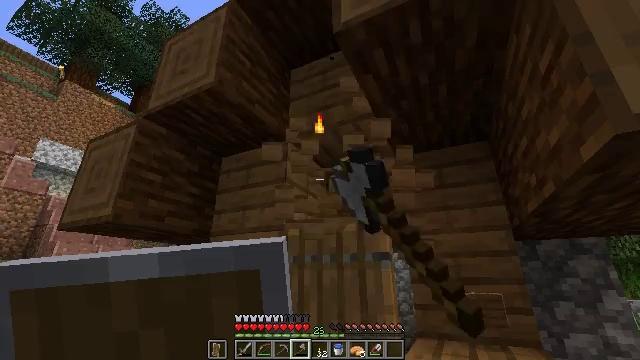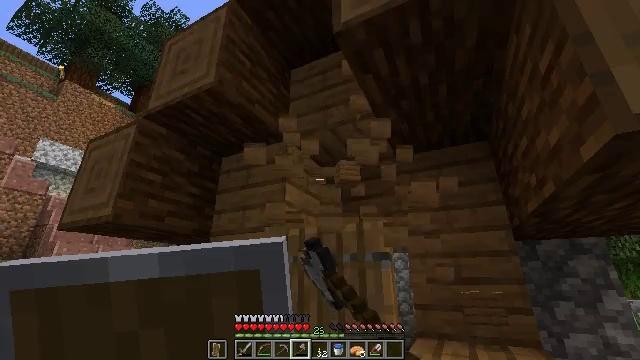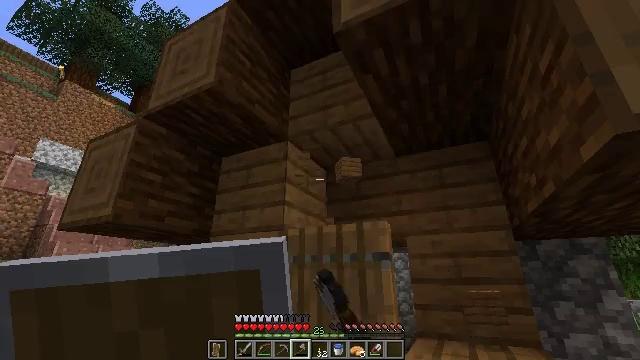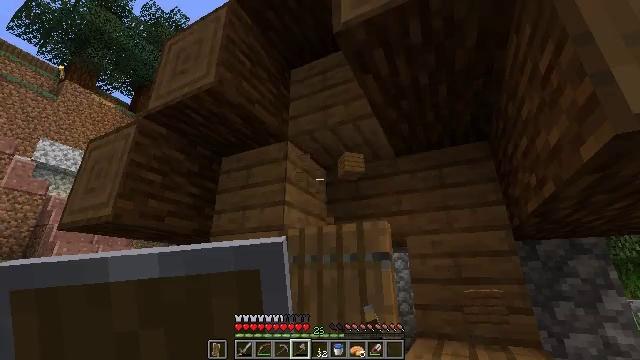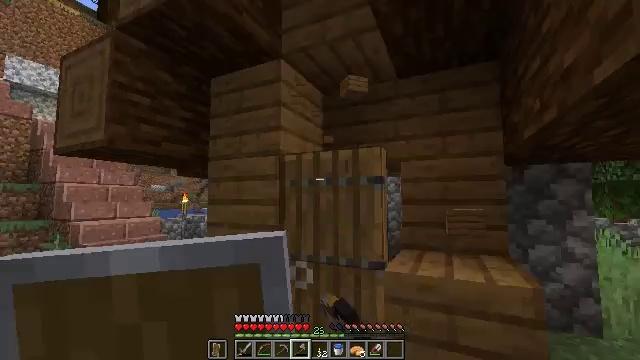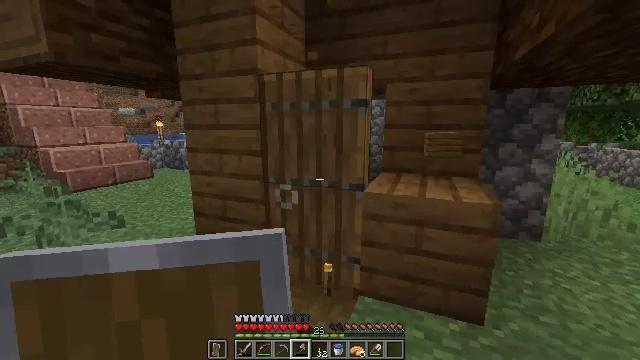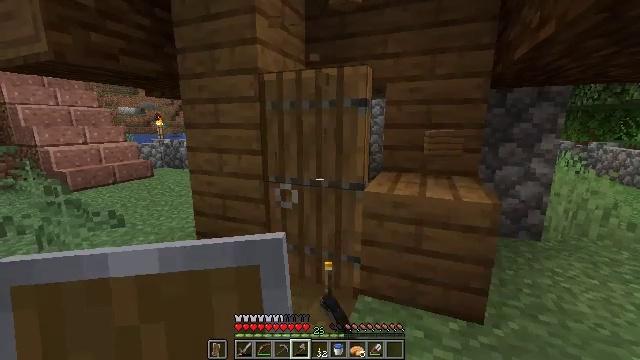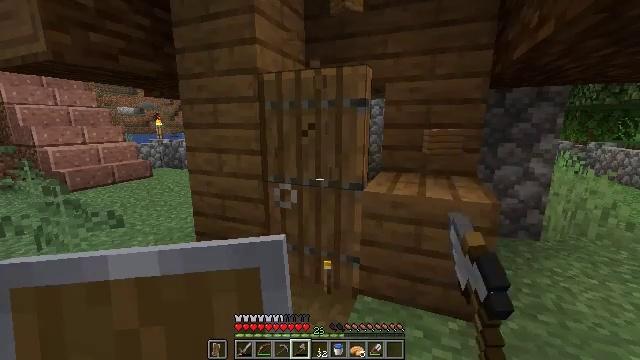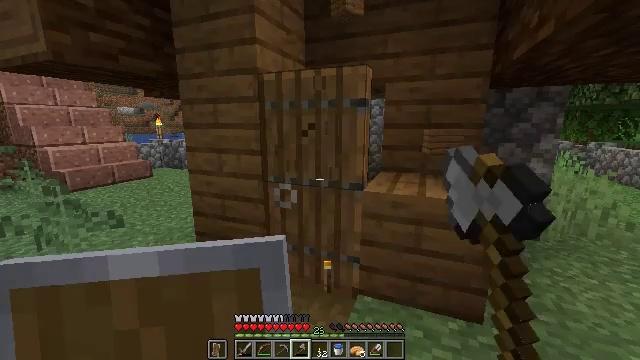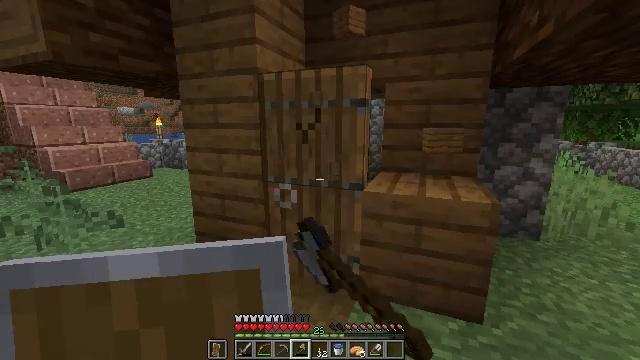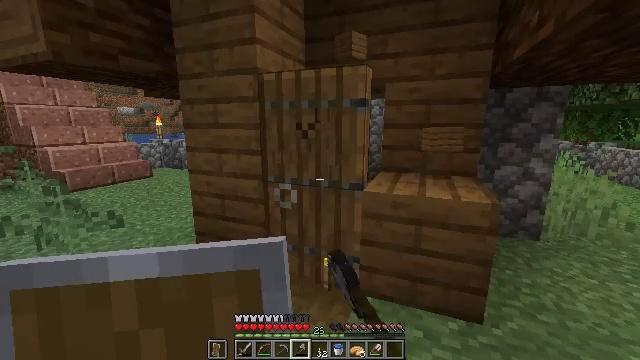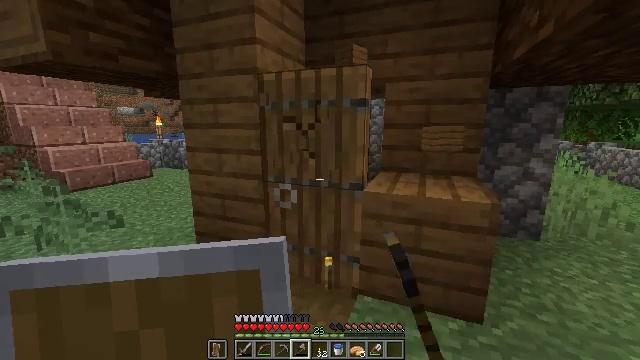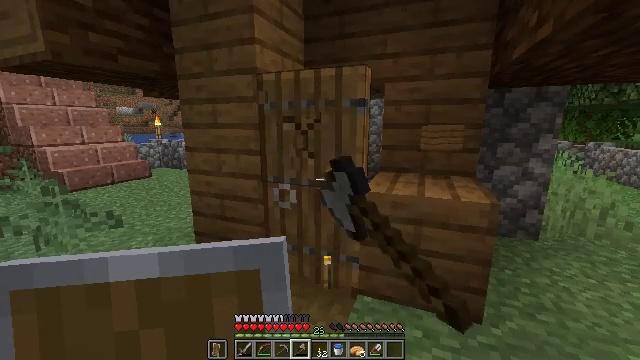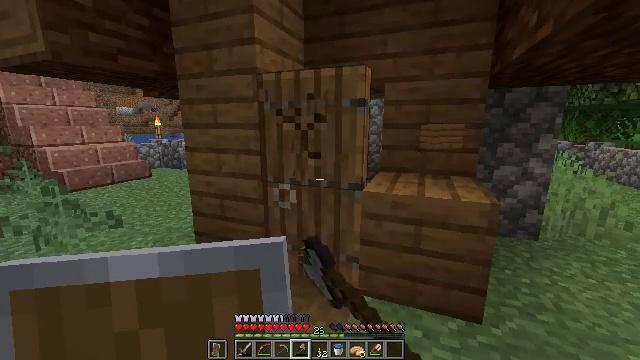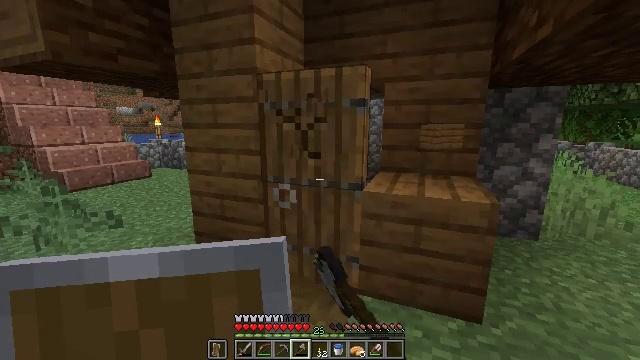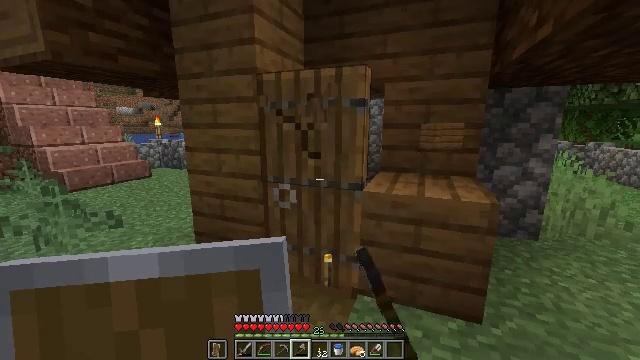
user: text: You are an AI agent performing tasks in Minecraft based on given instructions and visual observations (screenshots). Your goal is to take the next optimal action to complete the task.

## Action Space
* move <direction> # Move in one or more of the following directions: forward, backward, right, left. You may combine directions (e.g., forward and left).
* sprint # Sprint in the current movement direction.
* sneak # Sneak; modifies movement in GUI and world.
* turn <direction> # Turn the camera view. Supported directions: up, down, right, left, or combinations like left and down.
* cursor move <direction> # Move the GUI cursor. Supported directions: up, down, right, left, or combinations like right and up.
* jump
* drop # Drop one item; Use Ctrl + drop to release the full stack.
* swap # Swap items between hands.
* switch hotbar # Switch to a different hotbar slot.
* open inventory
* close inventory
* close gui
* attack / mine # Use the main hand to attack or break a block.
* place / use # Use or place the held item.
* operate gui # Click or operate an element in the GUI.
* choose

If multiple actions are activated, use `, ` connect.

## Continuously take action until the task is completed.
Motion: motion action
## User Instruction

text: Collect the spruce door for reuse.
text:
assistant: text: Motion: attack / mine
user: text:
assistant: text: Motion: attack / mine
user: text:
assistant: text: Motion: attack / mine
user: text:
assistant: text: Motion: turn down, attack / mine
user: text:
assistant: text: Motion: turn right and down, attack / mine
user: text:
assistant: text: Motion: attack / mine
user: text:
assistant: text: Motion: attack / mine
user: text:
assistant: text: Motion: attack / mine
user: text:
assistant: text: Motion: attack / mine
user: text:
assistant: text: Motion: attack / mine
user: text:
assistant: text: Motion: attack / mine
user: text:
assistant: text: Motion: attack / mine
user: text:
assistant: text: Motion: attack / mine
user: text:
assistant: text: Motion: attack / mine
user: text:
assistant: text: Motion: attack / mine
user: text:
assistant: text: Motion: attack / mine
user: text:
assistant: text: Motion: attack / mine
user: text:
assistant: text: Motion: attack / mine
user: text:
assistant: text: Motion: attack / mine
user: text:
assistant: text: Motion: attack / mine
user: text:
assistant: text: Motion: attack / mine
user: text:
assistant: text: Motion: attack / mine
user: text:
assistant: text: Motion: attack / mine
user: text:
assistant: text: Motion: attack / mine
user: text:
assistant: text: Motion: attack / mine
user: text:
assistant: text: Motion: attack / mine
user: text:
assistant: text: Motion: attack / mine
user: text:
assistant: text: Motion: attack / mine
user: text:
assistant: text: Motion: attack / mine
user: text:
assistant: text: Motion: attack / mine